Question: I'm having problems with character encodings with DynamicReports in Jasper Reports. I don't know where you should indicate the encoding. There are problems with accented characters. I have tried:
'''
exporter.setParameter(JRExporterParameter.CHARACTER_ENCODING, "UTF-8"); //CP1252
exporter.setParameter(JRPdfExporterParameter.CHARACTER_ENCODING, "UTF-8");
'''
The screen capture linked to below shows that the characters are shown correctly in my code but not in the report. How can I set the encoding in the report correctly?

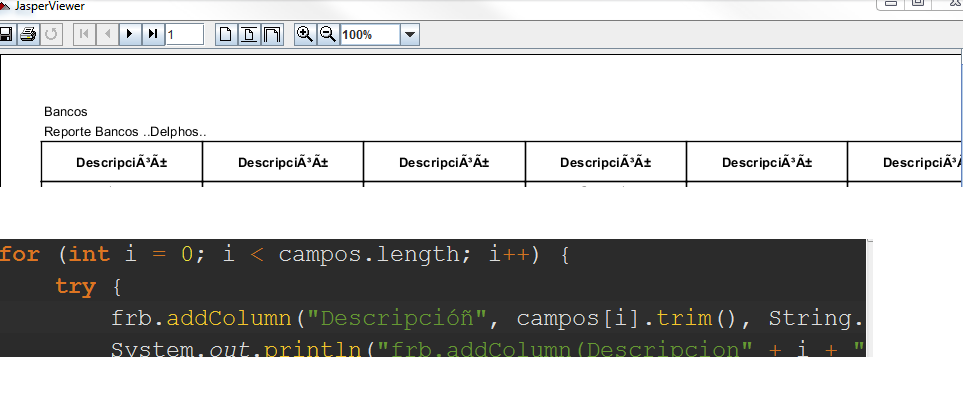
Answer: Today I had same problem, I will describe my solution.
My problem is not about encoding, it is about font.
DynamicReports create the pdf document with Helvetica font.
When I changed fontName to "DejaVu Serif", then problem was solved.
'''
StyleBuilder myStyle= stl.style().setPadding(2);
myStyle.setFontName("DejaVu Serif");
TextColumnBuilder<Double> weightCol = col.column("Agirligi", "weight", type.doubleType());
weightCol.setStyle(myStyle);
'''